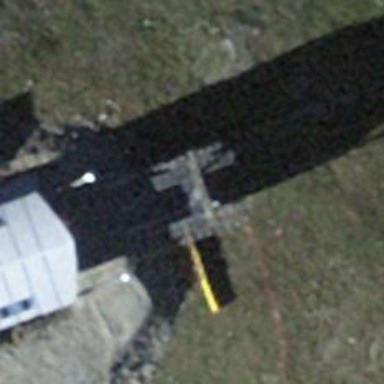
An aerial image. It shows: Pylon used for aerialway.